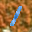
Label: 1